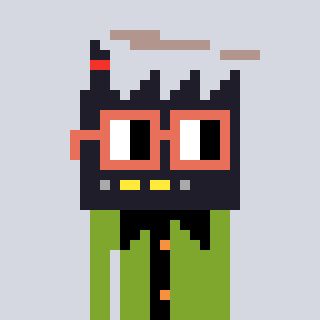
a pixel art character with square orange glasses, a factory-shaped head and a slimegreen-colored body on a cool background